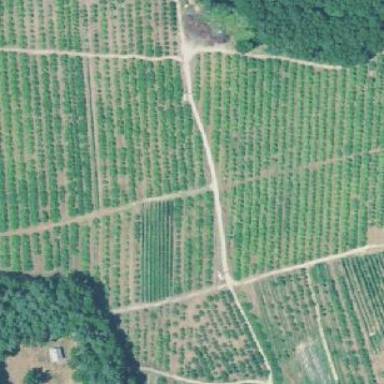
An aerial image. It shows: Agricultural area with orchard.